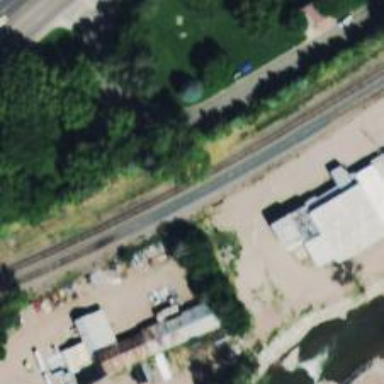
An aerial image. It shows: Railway siding for service.